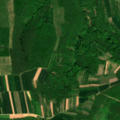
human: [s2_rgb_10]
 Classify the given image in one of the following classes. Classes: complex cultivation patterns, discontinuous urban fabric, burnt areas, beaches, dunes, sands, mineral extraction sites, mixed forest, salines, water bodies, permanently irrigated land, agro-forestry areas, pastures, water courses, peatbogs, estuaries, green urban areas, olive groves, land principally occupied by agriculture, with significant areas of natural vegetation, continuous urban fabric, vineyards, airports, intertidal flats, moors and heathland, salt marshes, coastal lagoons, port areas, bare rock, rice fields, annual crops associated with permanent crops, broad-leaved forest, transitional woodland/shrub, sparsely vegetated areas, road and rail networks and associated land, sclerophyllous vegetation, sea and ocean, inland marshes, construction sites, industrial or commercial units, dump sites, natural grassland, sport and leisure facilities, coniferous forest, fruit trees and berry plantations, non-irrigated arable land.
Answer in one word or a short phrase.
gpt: non-irrigated arable land, complex cultivation patterns, land principally occupied by agriculture, with significant areas of natural vegetation, broad-leaved forest